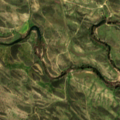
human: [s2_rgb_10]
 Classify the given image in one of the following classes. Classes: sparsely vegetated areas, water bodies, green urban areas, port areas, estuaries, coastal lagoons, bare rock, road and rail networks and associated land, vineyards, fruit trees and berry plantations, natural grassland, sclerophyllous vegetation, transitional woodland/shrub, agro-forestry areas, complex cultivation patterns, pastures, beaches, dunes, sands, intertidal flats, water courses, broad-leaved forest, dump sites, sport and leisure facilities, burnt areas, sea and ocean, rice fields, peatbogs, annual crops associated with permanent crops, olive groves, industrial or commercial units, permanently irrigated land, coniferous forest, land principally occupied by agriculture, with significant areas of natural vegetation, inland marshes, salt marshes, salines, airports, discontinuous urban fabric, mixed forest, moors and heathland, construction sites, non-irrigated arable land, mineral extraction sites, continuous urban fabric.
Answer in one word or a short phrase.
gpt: land principally occupied by agriculture, with significant areas of natural vegetation, agro-forestry areas